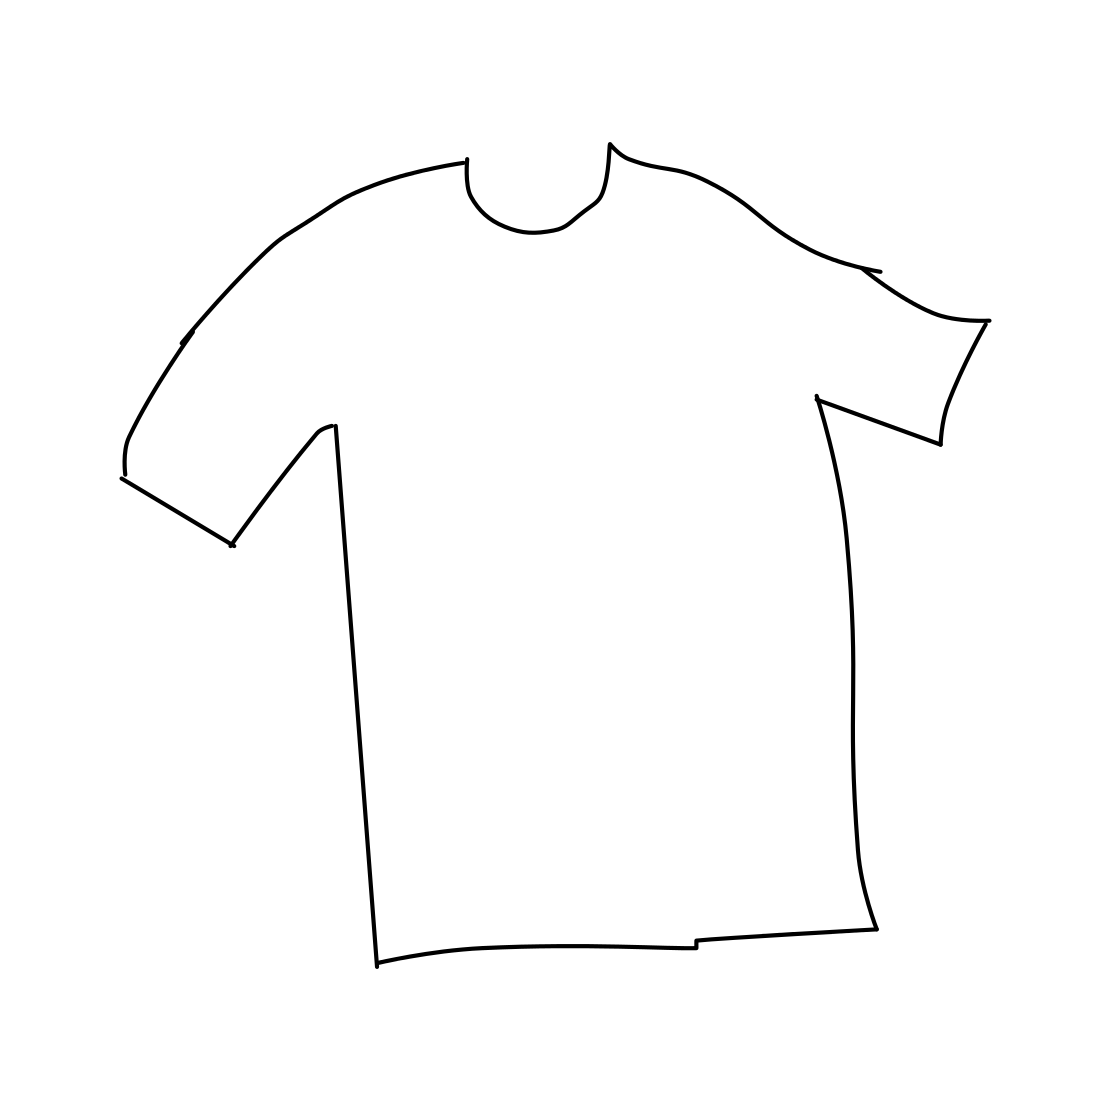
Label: t-shirt